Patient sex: M
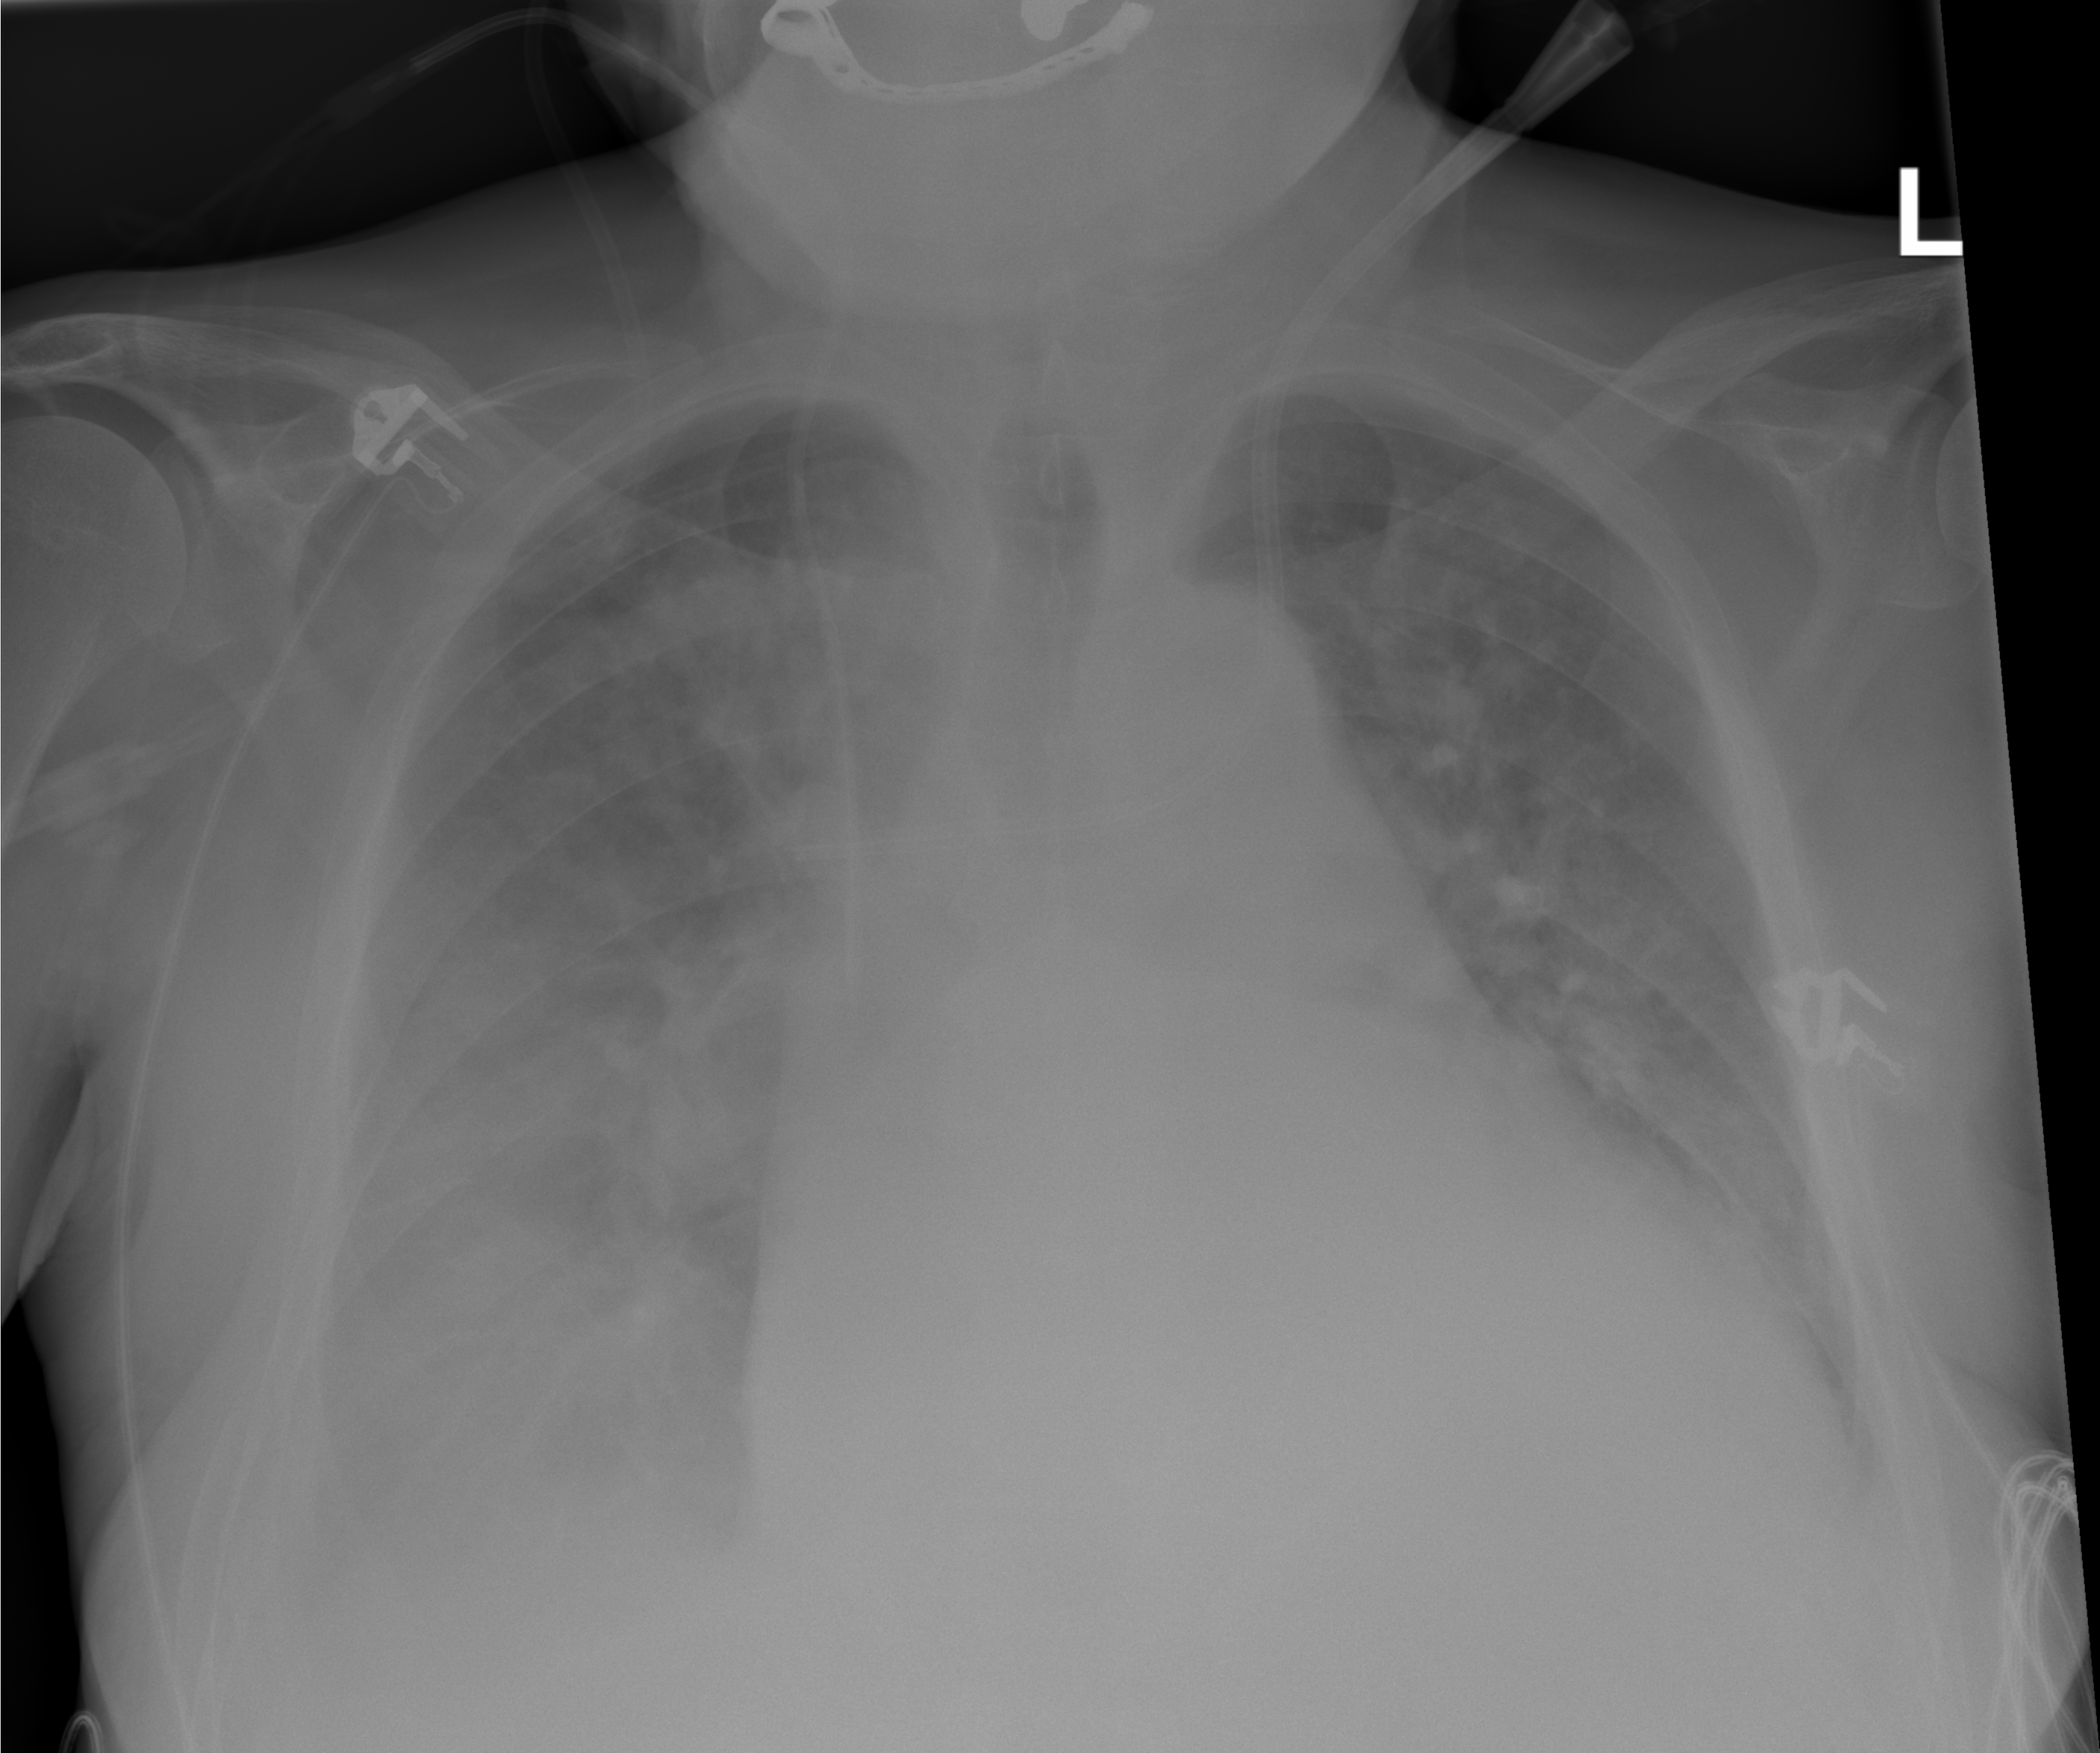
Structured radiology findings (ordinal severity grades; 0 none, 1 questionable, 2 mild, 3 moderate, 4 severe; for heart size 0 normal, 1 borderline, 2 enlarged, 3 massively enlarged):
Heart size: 2
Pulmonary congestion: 1
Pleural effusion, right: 2
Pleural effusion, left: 1
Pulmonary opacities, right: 2
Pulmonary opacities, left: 2
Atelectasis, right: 3
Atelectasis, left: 2